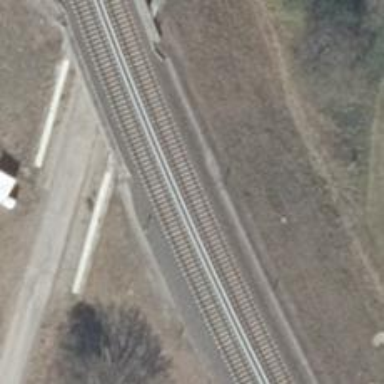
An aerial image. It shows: Solitary milestone along the railway.